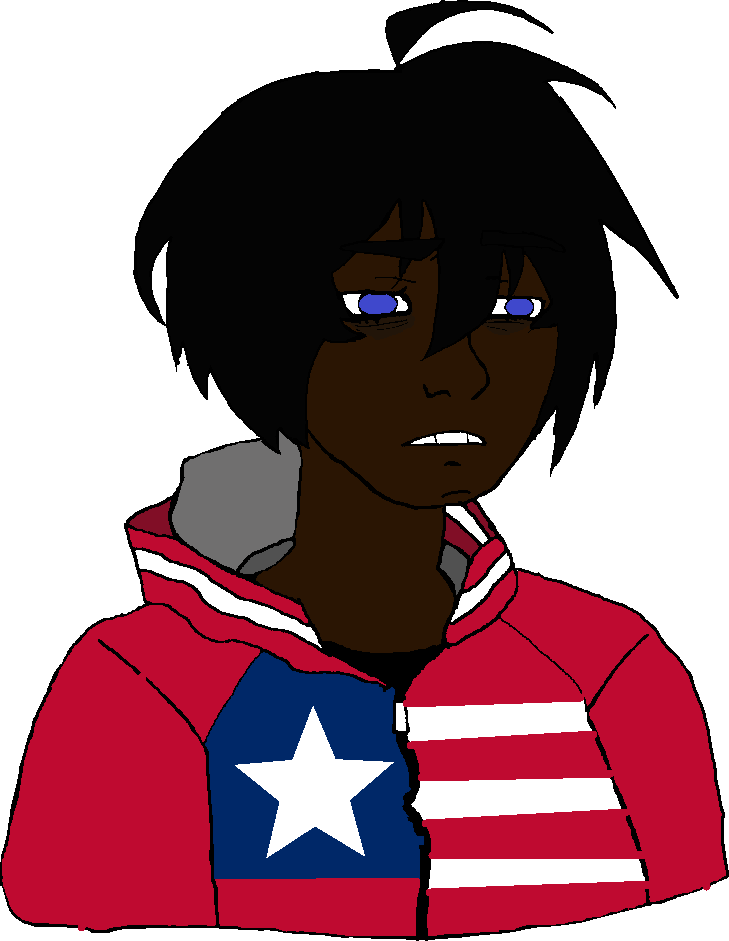
Label: 5_Twinkjak